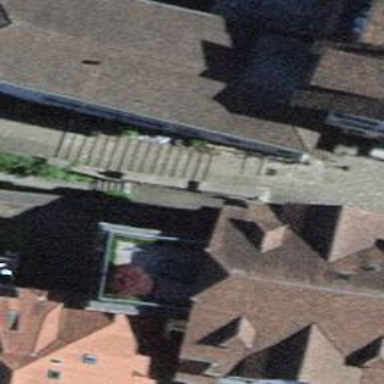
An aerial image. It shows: Steps on sett surface road.